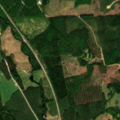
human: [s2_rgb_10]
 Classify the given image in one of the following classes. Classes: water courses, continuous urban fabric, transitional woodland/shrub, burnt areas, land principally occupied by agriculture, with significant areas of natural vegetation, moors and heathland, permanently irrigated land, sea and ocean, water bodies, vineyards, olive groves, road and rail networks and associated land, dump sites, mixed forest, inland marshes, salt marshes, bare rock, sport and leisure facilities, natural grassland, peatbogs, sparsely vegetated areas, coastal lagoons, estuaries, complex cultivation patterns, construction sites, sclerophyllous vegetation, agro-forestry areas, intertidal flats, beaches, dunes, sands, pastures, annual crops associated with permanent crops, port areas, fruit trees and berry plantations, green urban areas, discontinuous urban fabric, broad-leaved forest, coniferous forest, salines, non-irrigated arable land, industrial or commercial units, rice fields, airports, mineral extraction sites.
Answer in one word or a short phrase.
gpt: land principally occupied by agriculture, with significant areas of natural vegetation, coniferous forest, mixed forest, transitional woodland/shrub